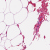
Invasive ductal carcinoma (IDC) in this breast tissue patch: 0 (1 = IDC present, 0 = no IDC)